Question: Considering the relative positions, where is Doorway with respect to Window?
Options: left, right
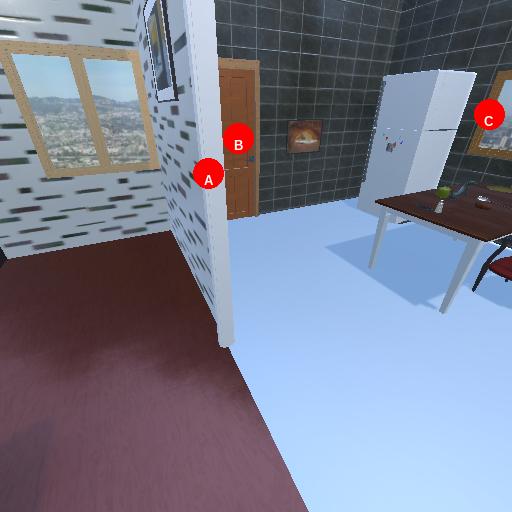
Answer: left